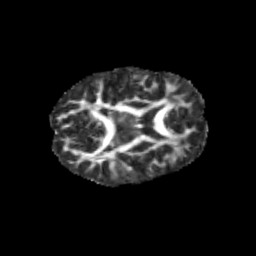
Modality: FA
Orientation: axial
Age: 9
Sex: male
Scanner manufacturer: siemens
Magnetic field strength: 3 T
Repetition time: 3.8 s
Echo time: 0.07 s